Field crop: maize
Growth stage: 2
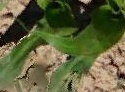
Species: maize